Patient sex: F
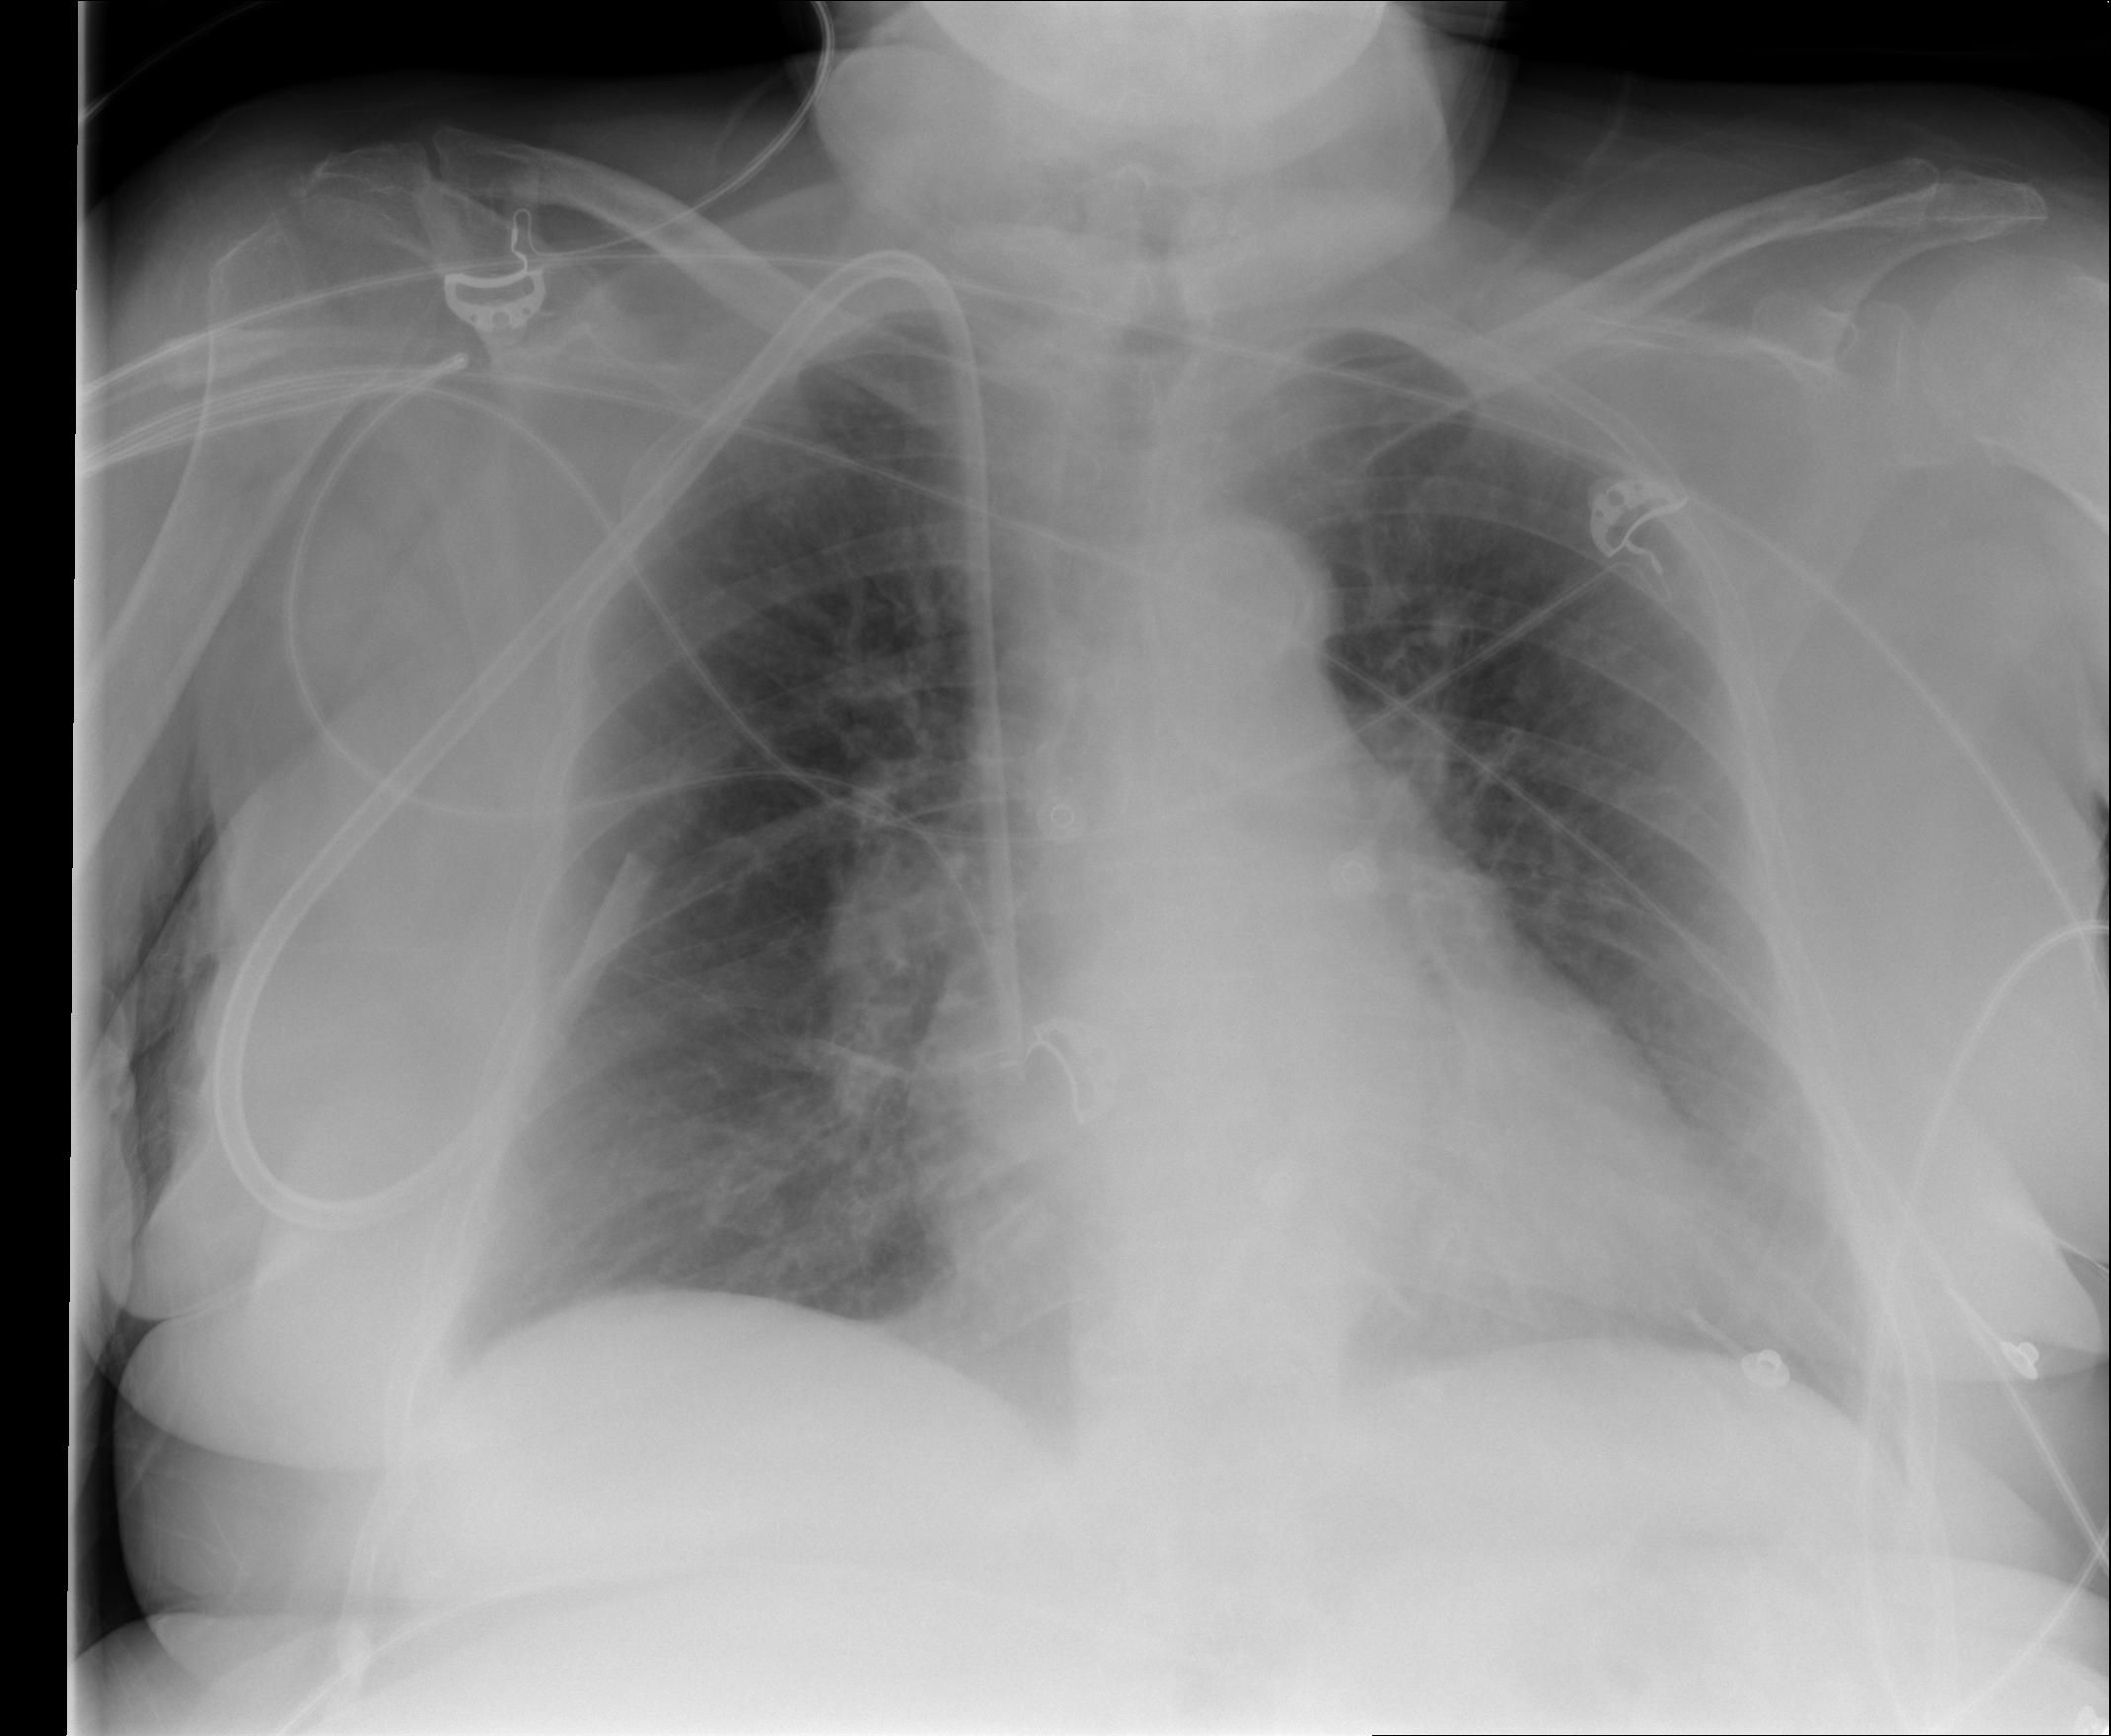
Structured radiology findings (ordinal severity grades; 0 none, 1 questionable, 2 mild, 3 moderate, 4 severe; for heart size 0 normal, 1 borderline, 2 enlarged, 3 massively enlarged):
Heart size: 2
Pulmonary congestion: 2
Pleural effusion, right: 0
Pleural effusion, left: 0
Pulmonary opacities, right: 0
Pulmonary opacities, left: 0
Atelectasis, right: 0
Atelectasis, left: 0